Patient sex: M
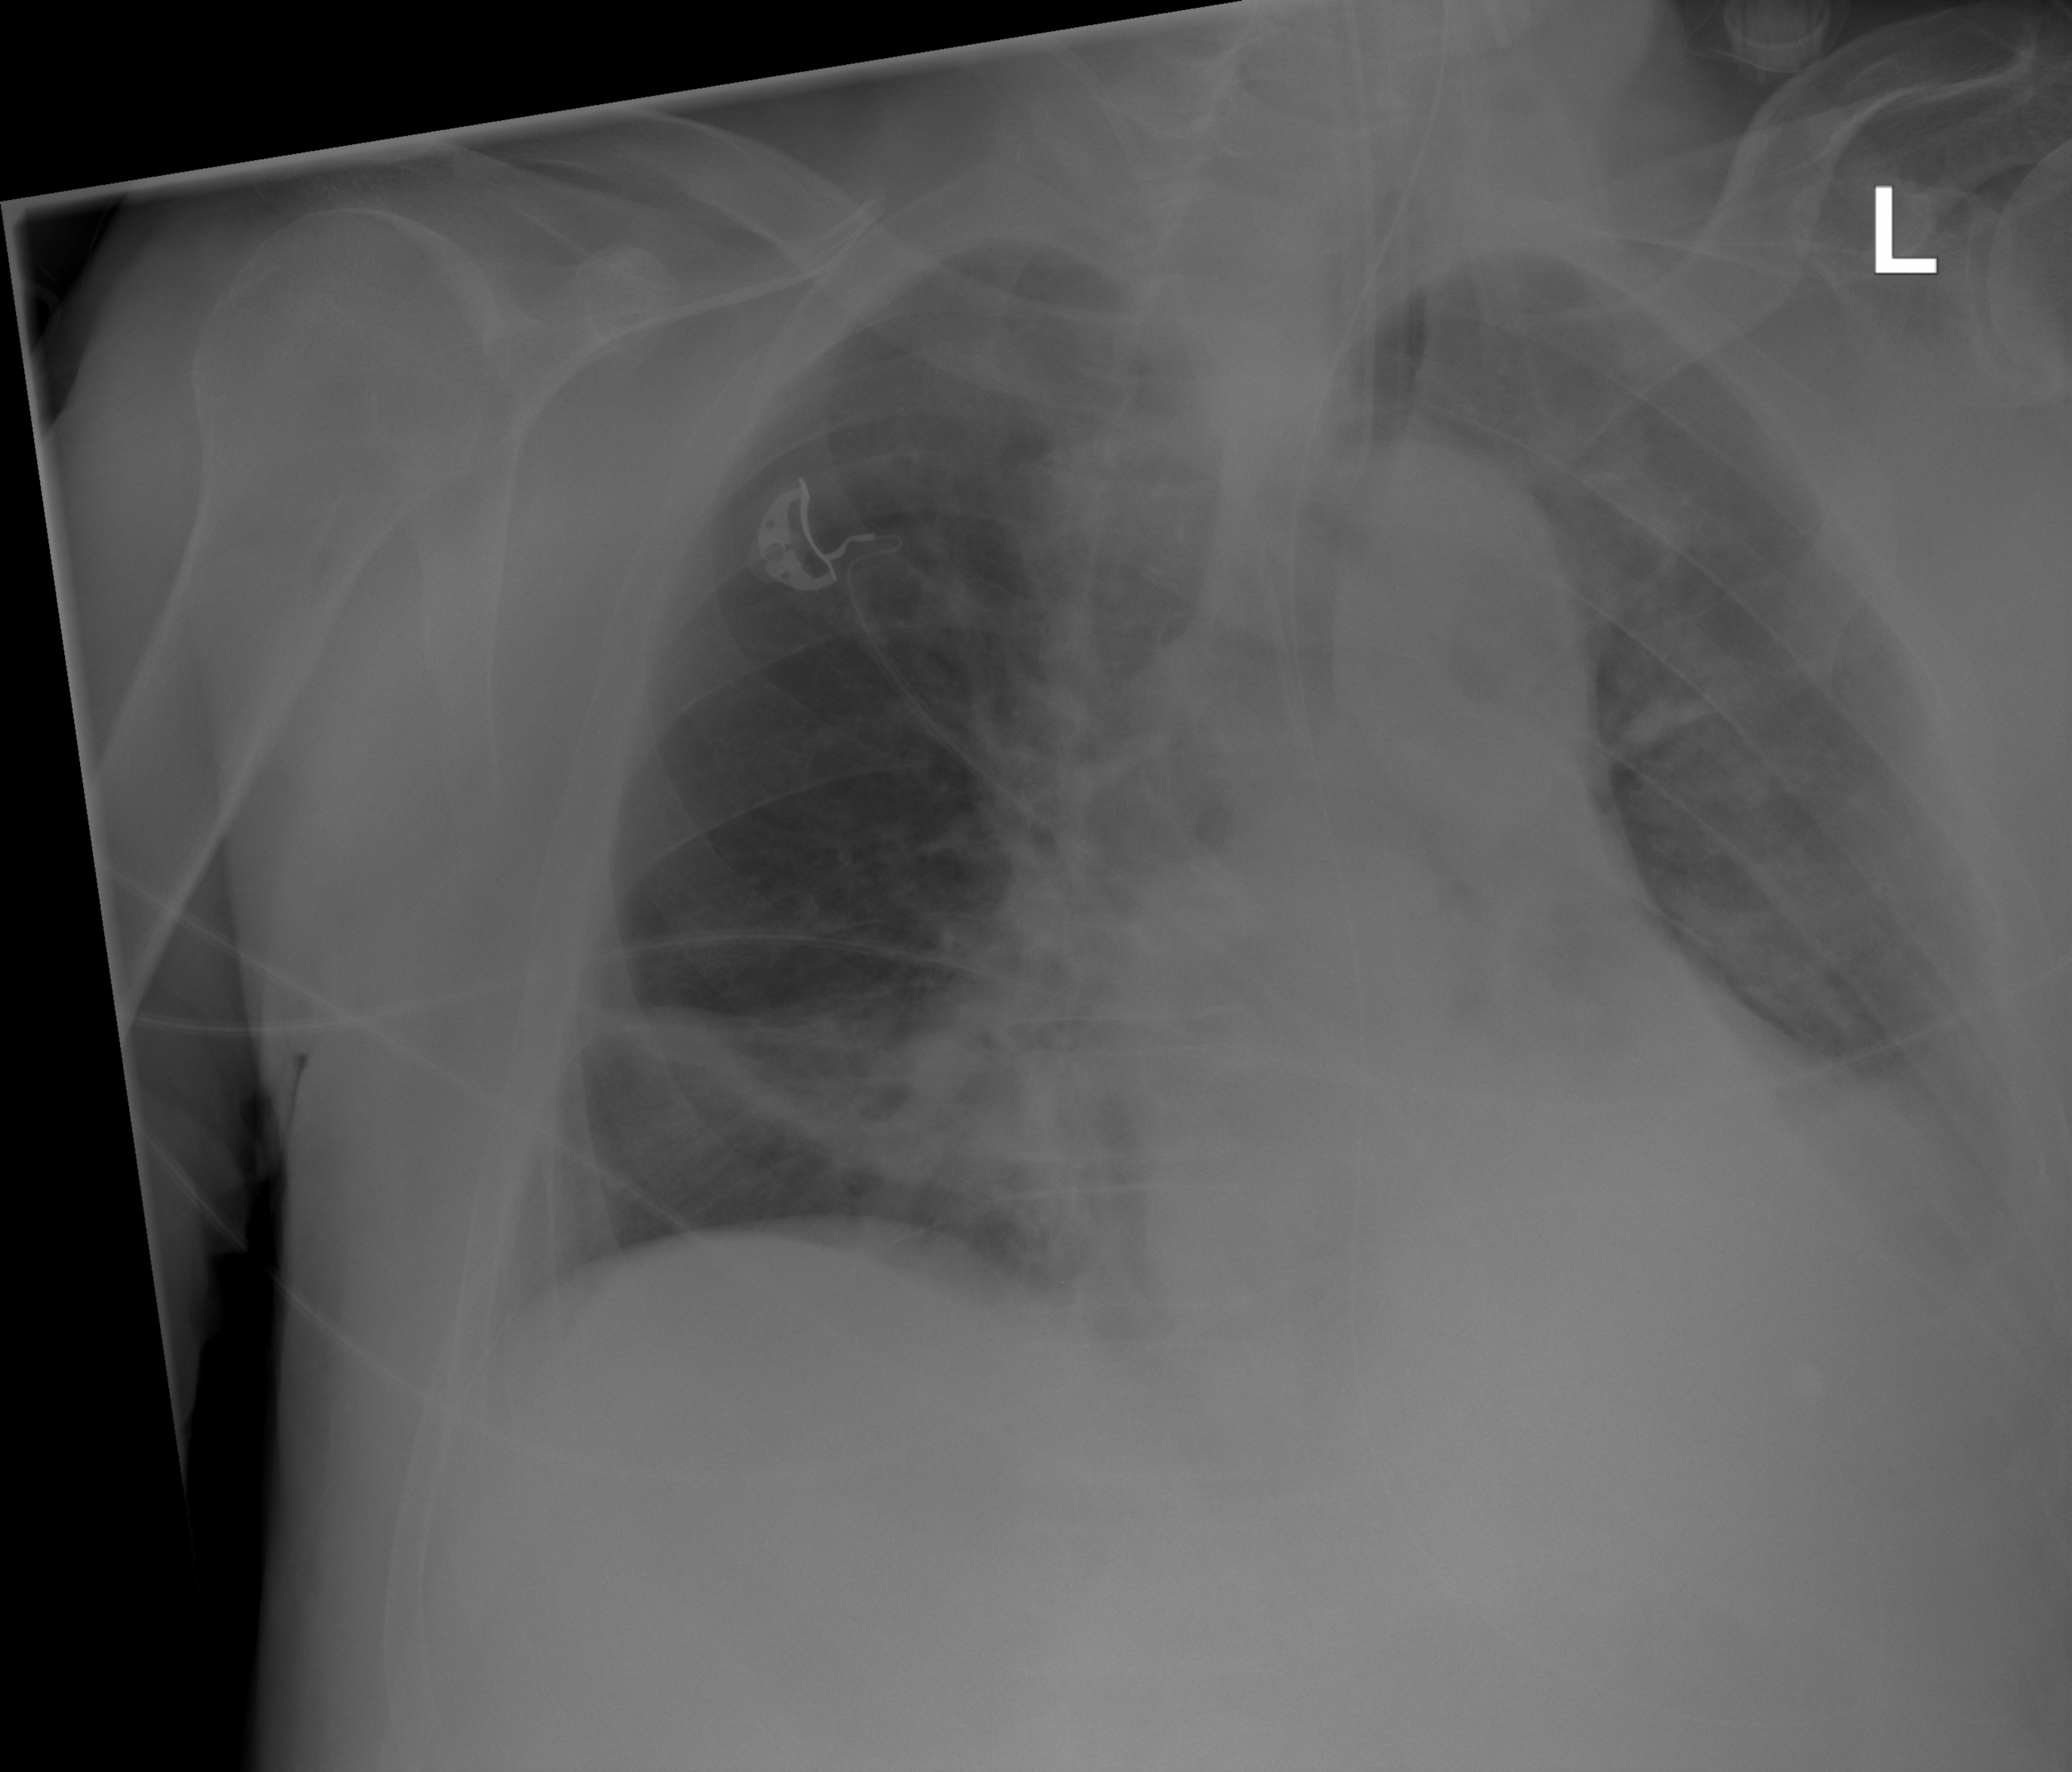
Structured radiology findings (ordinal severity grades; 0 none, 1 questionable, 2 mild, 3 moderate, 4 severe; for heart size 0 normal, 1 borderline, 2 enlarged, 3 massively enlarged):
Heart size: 1
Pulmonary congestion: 0
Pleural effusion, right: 1
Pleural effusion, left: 2
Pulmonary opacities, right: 0
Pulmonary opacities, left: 0
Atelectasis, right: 2
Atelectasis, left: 2